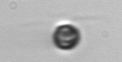
Label: flagellate